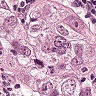
Metastatic tissue present: yes